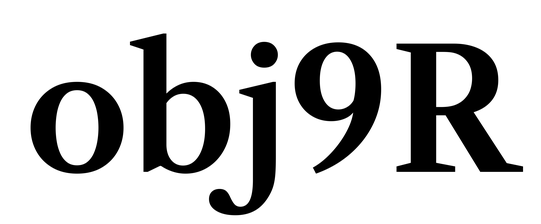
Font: LibreCaslonText_SemiBold